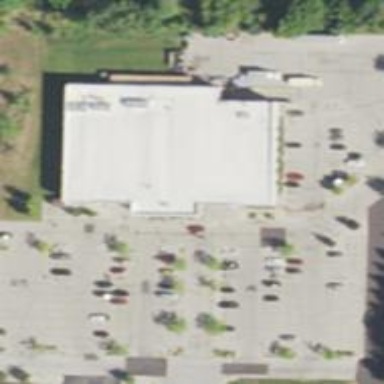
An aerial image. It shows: Supermarket.